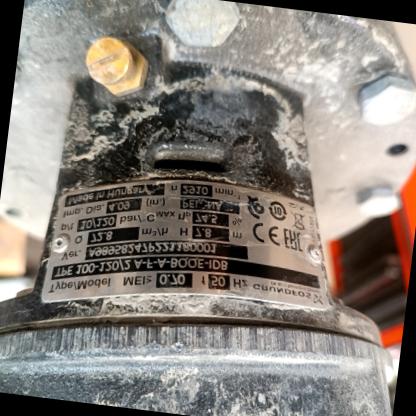
Klasa: tabliczka-znamionowa